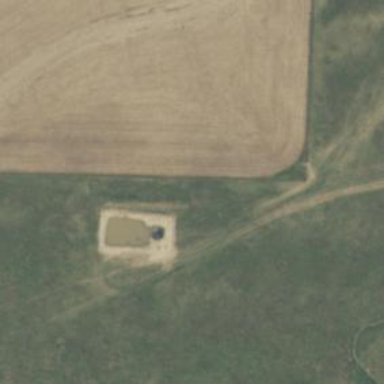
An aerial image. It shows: Storage tank with man-made structure.